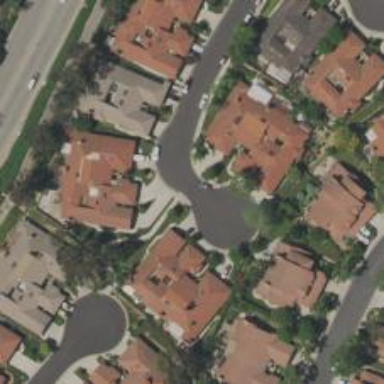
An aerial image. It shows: Residential road.